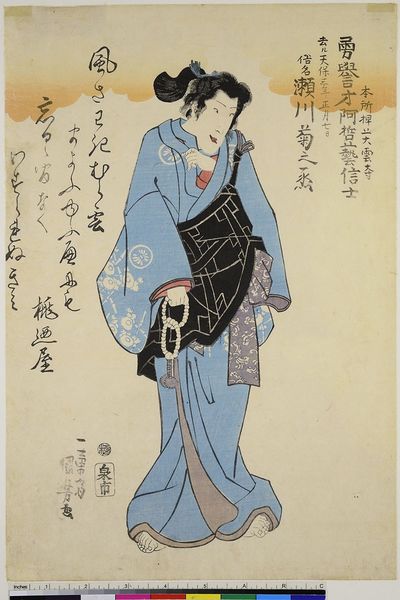
Titel: Der Schauspieler Segawa Kikunojo V, anlässlich seines Todes
Künstler: Utagawa Kuniyoshi
Standort: Hamburg
Institution: Museum für Kunst und Gewerbe Hamburg
Schlagwörter: holzschnitt, druckgraphik, druckgrafik, zeit, schauspieler, farbholzschnitt, schauspielerin, kabuki, edo, reproduktionen, druckerzeugnisse